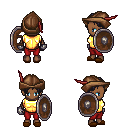
a pixel art fantasy rpg character, female body template, human, dark skin, gold chest armor, red pants, raven parted hairstyle, leather cap, metal gloves, brown slippers, shield, four views (front, back, left, right), 2x2 character sprite sheet, small pixel art, hard edges, no anti-aliasing